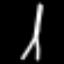
Label: The Eiffel Tower